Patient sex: M
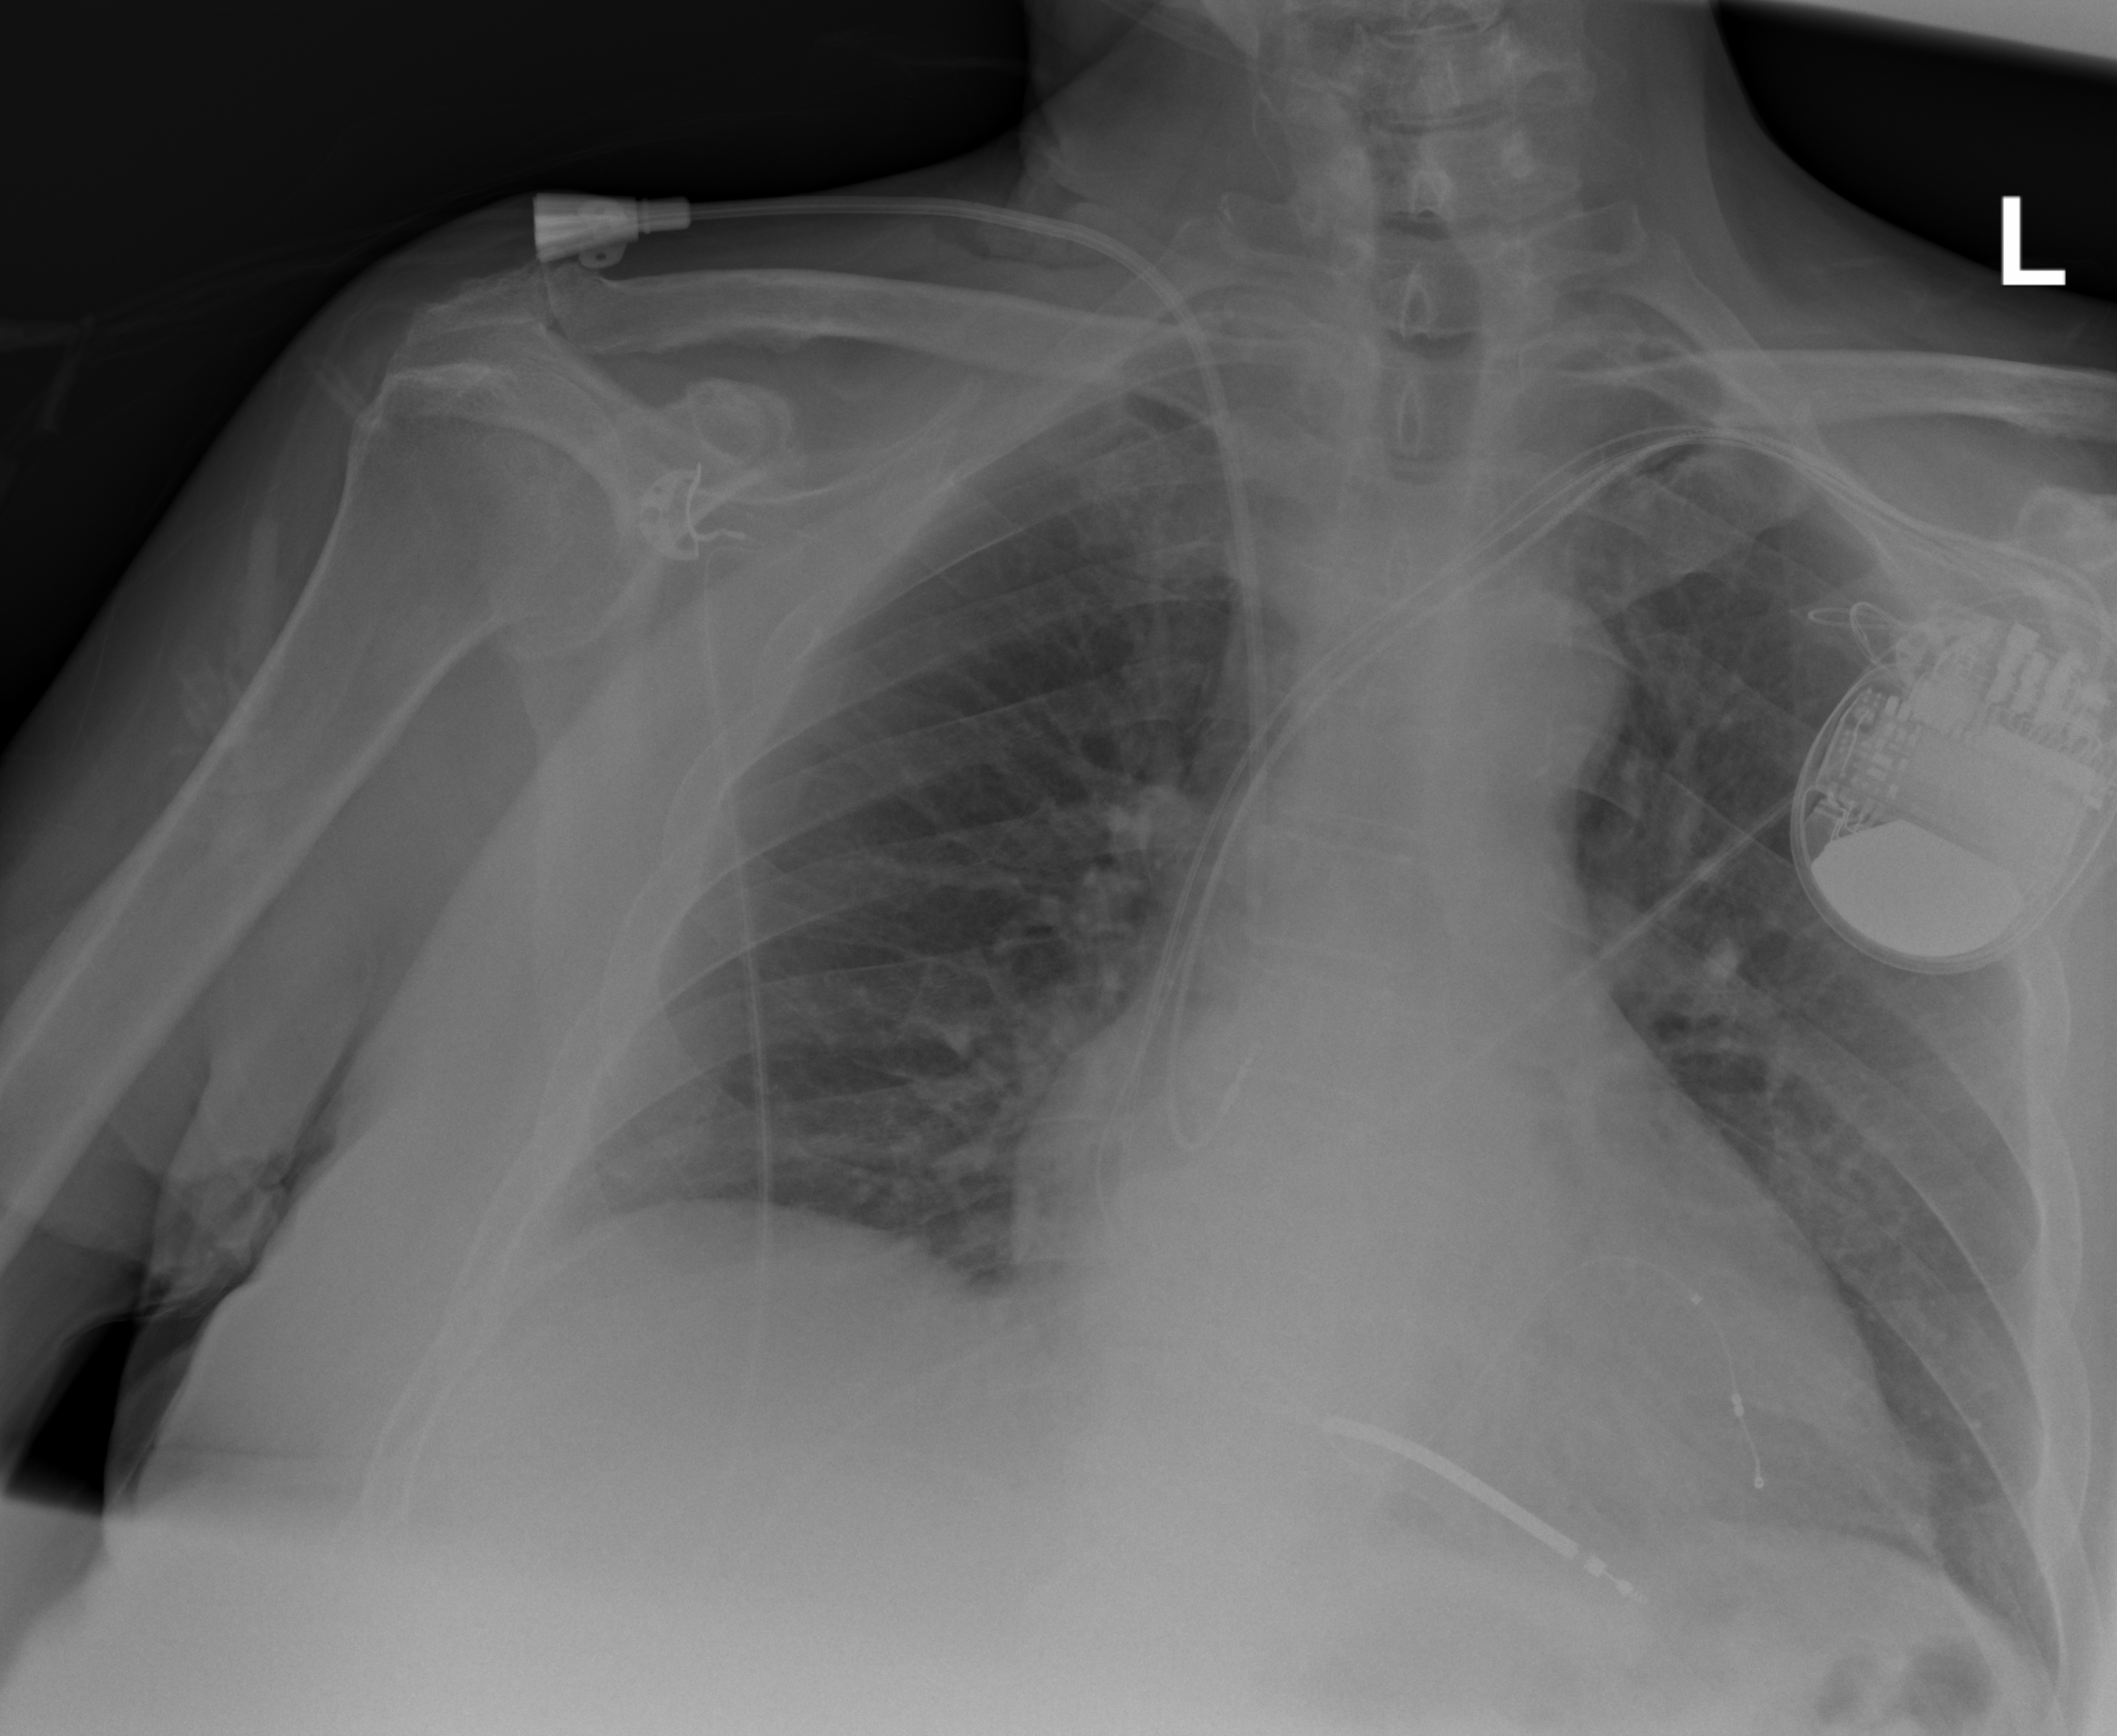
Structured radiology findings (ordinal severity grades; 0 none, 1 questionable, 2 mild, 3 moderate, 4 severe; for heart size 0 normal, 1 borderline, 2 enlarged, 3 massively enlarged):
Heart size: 2
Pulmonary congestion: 2
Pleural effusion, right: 1
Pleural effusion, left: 1
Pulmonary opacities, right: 0
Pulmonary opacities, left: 2
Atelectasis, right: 2
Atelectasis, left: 2